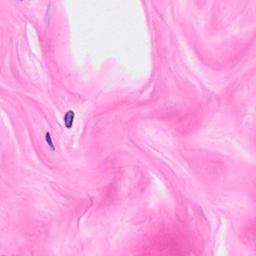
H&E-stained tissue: Breast